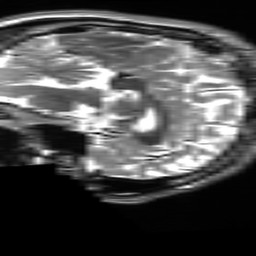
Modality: T2w
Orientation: sagittal
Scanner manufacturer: ge
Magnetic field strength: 3 T
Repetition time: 6.255 s
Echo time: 0.1014 s